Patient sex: M
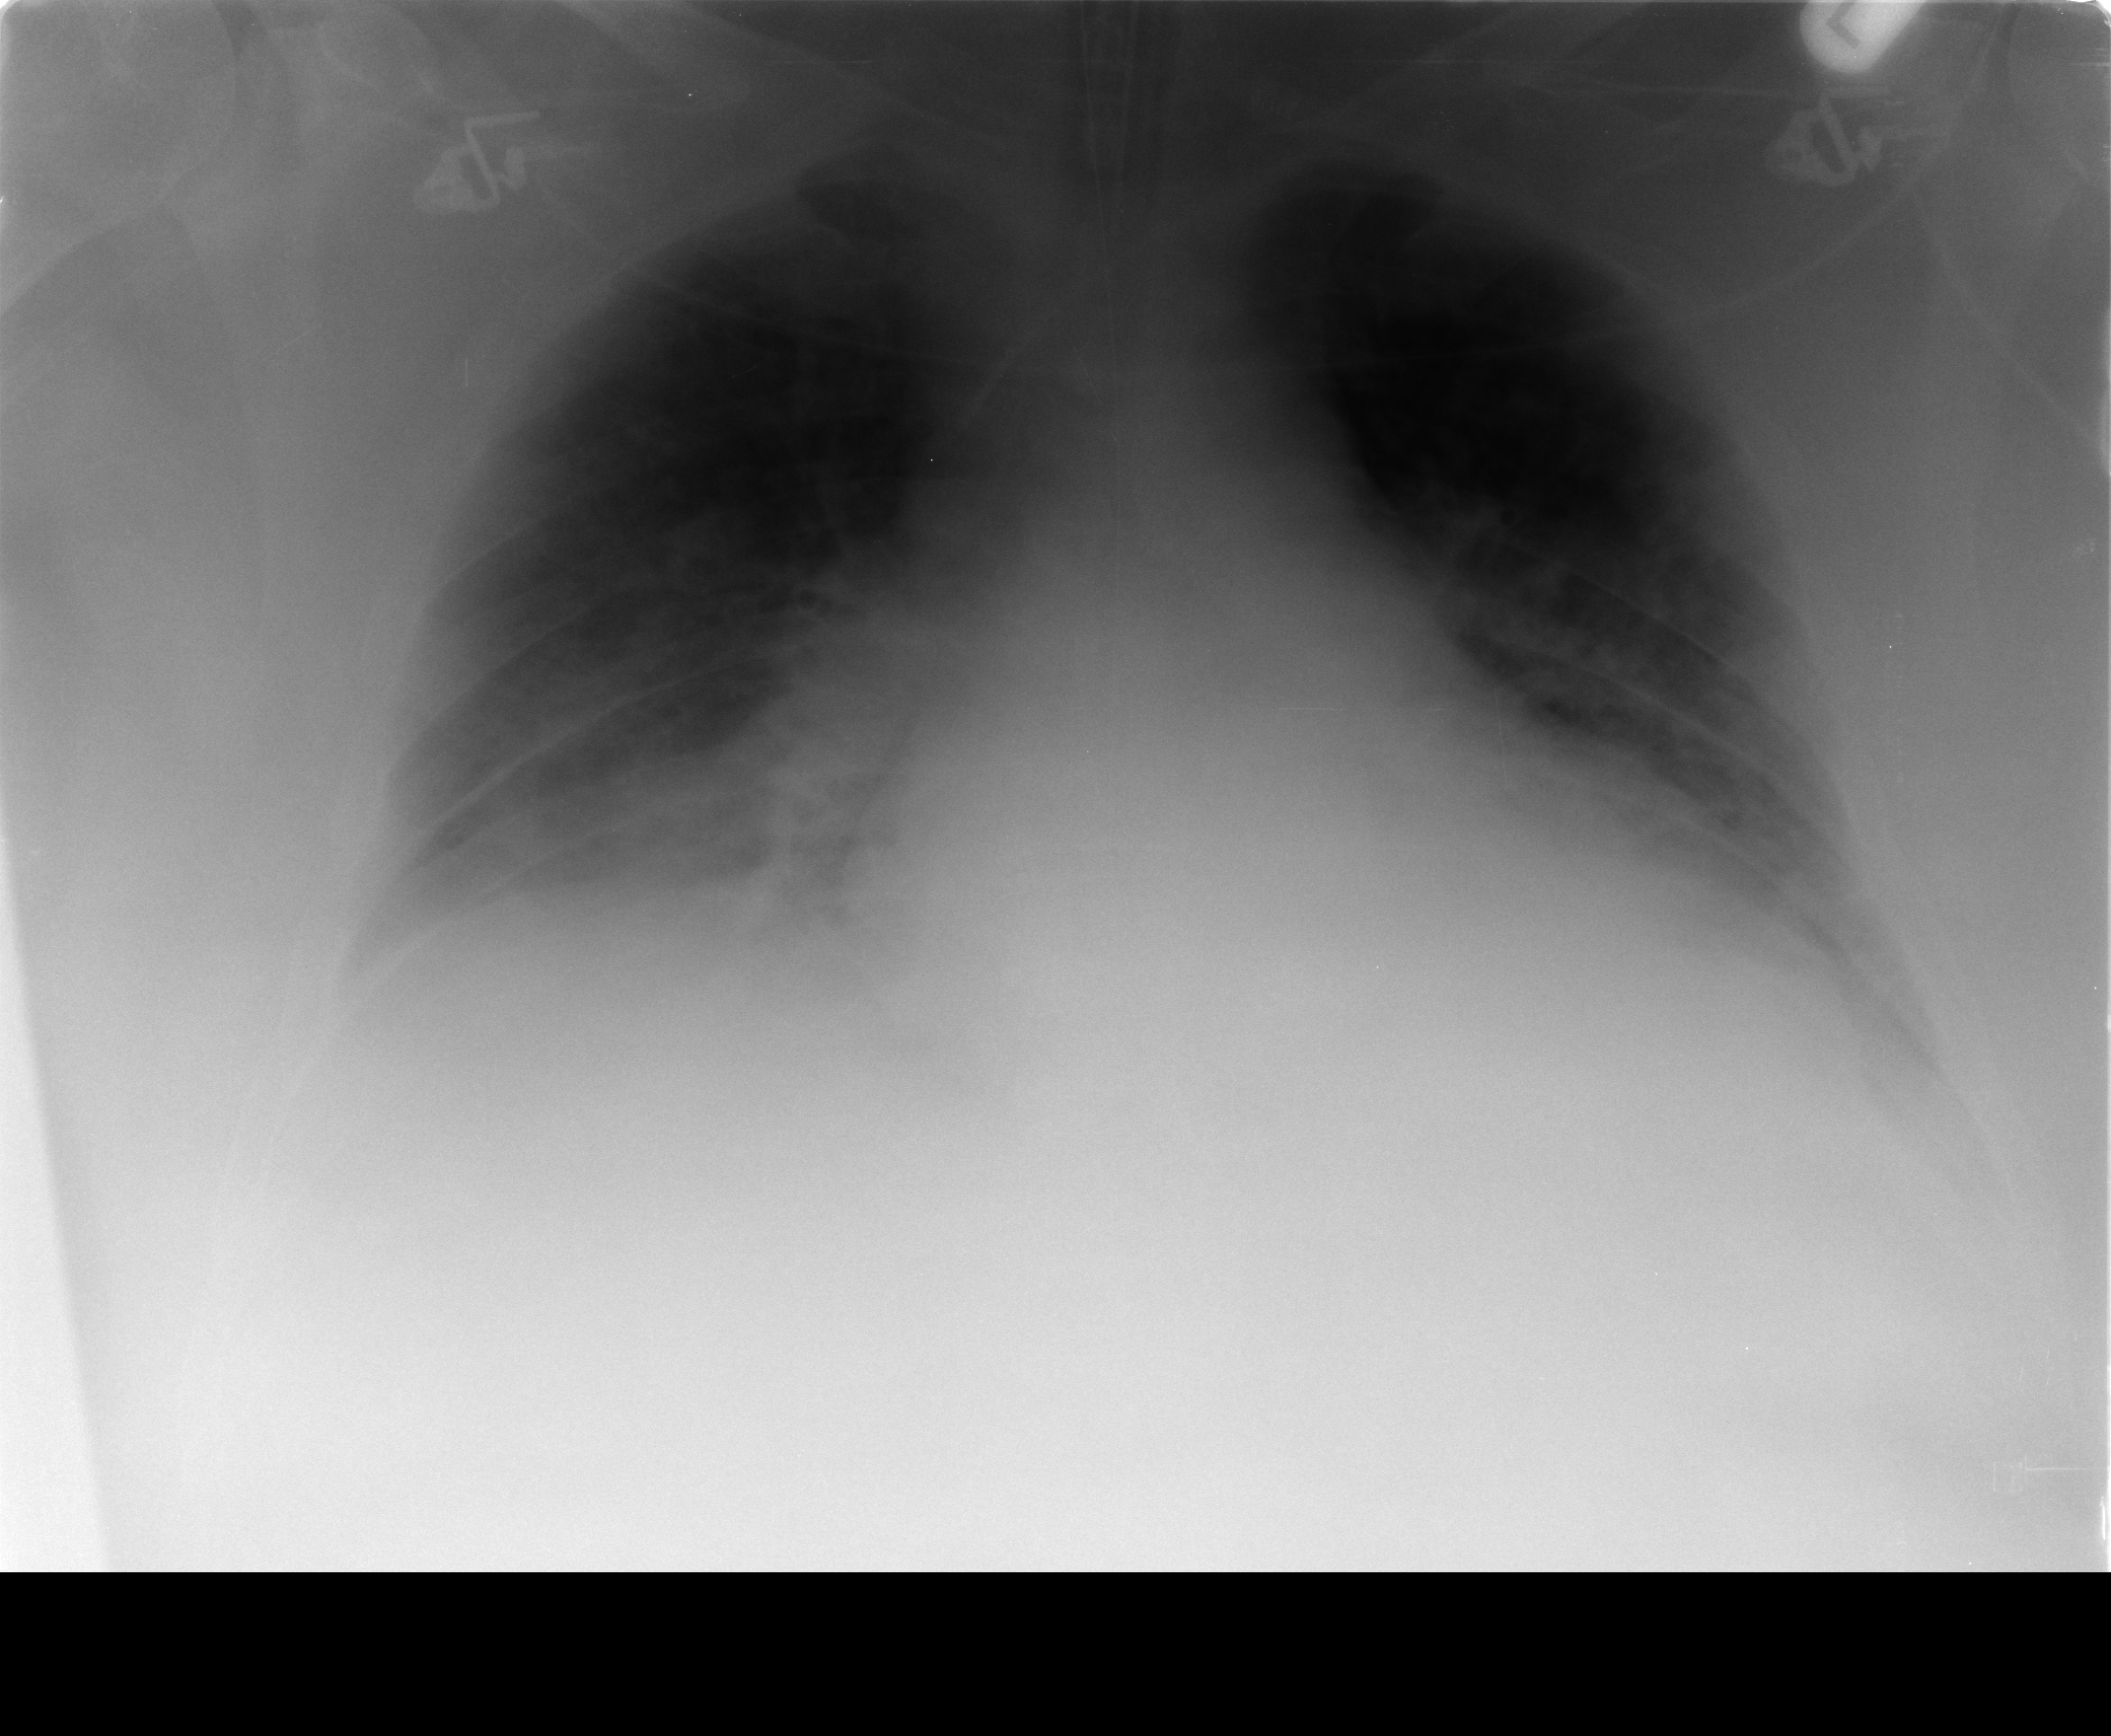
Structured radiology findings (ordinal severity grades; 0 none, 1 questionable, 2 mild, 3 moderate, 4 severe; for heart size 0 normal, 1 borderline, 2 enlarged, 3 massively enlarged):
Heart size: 2
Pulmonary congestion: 3
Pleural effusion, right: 2
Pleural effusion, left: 2
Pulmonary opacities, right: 3
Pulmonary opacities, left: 3
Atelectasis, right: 2
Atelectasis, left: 3